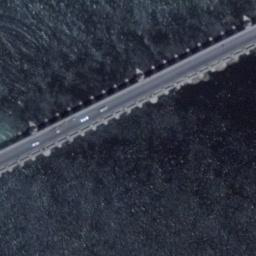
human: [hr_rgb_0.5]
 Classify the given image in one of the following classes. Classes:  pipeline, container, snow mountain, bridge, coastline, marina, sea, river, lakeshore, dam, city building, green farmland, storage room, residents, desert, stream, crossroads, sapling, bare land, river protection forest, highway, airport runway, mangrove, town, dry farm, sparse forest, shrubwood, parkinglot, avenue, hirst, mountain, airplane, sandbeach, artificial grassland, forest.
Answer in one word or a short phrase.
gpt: bridge